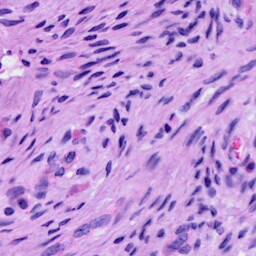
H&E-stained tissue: Cervix